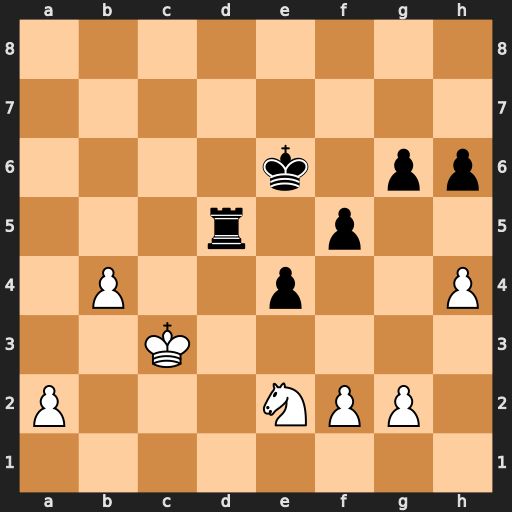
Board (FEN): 8/8/4k1pp/3r1p2/1P2p2P/2K5/P3NPP1/8
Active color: w
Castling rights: -
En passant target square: -
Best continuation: Nf4+ Ke5 Nxd5